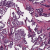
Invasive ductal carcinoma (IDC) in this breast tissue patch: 1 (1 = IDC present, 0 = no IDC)